Question: I'm using windows 7, here is a screenshot

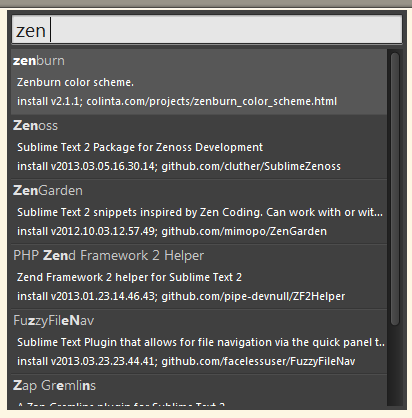
Answer: <URL>
<URL>